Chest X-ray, AP view. Patient: 59 years old, sex M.
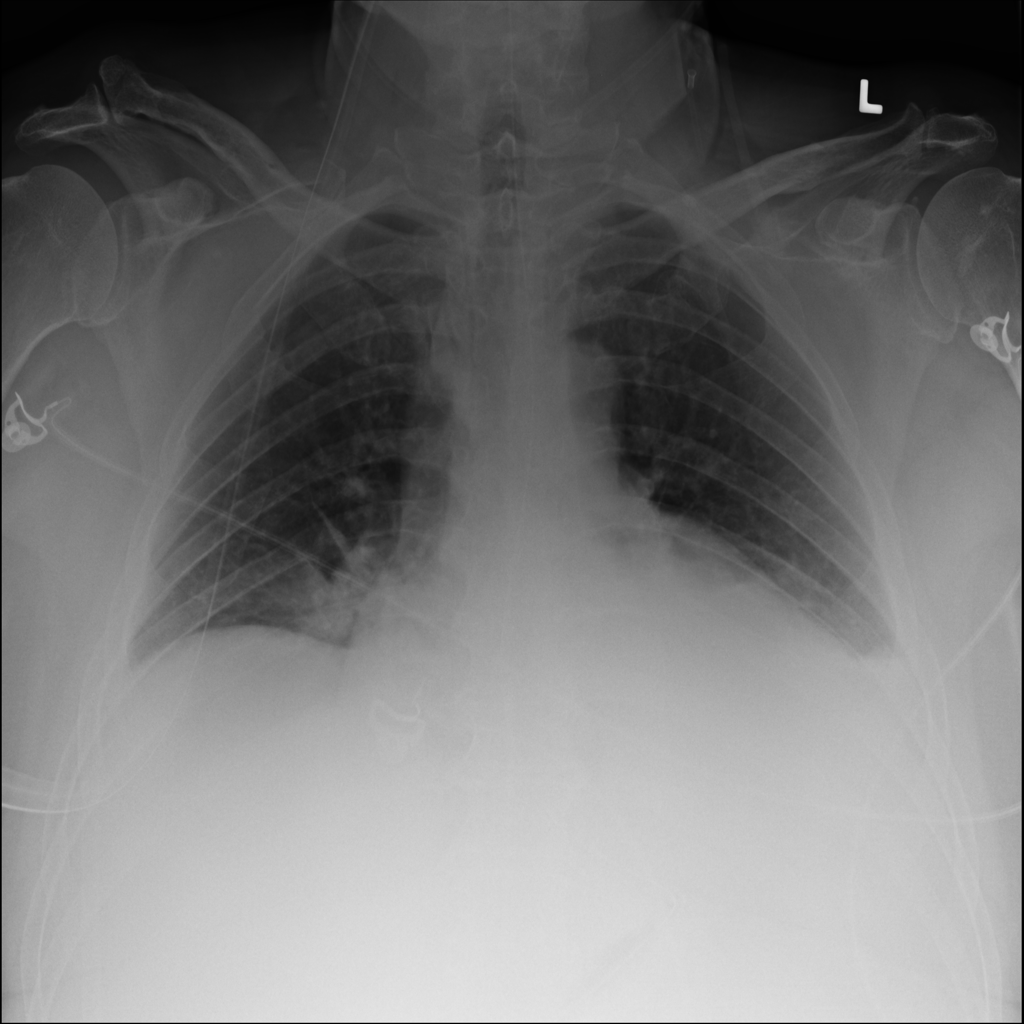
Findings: Atelectasis